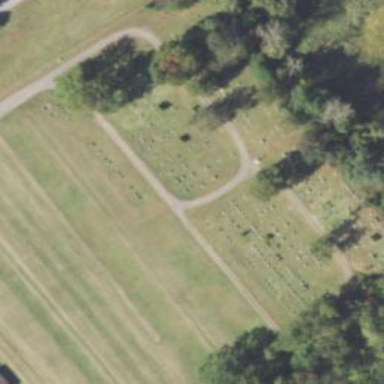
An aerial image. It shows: Cemetery.